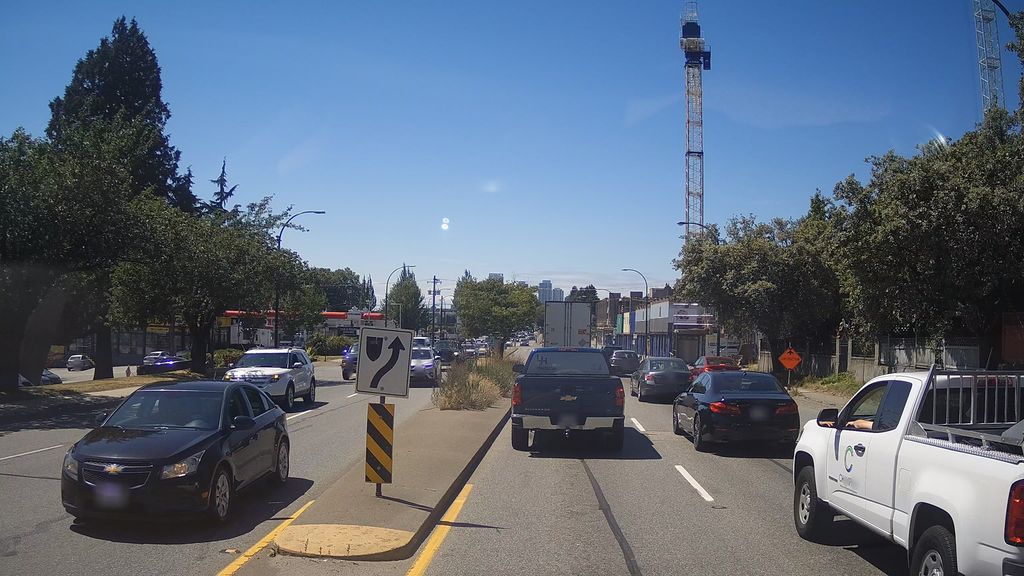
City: vancouver